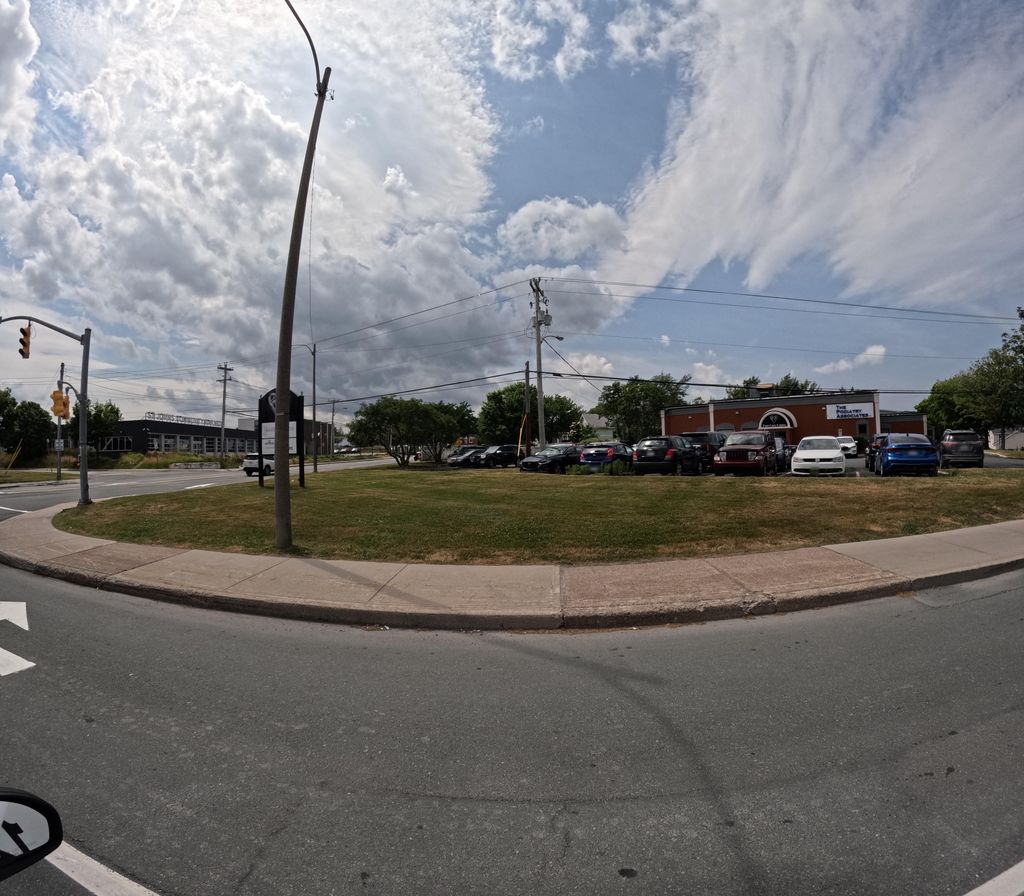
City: st_johns